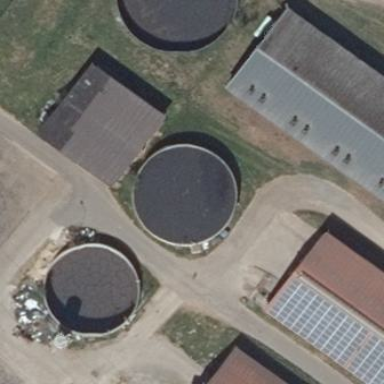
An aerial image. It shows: Storage tank that is man-made.